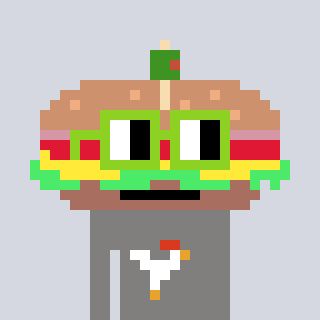
a pixel art character with square light green glasses, a sandwich-shaped head and a bluegrey-colored body on a cool background